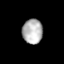
Tissue: skin
Cell type: Endothelial cells
Senescence score: 0.723
Nuclear area (px): 492
Mean DAPI intensity: 178.606